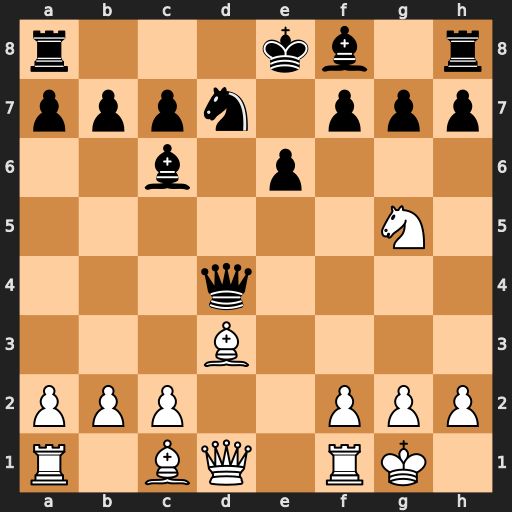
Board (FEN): r3kb1r/pppn1ppp/2b1p3/6N1/3q4/3B4/PPP2PPP/R1BQ1RK1
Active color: w
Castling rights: kq
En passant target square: -
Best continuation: Nxe6 fxe6 Bg6+ hxg6 Qxd4